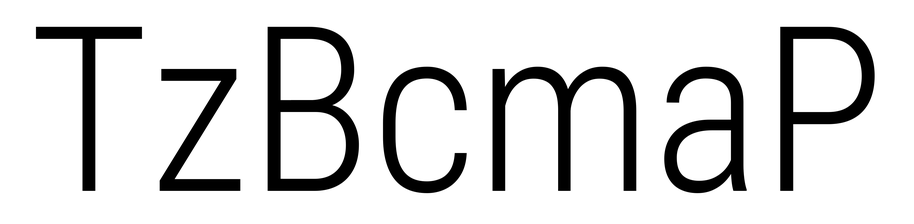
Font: Roboto_Condensed_Light